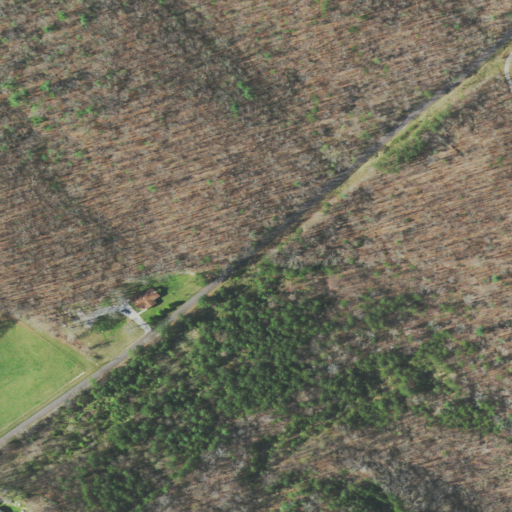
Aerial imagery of ridge(s) in Tennessee named Wolfpit Ridge containing deciduous forest, mixed forest, open development, pasture, and low intensity development